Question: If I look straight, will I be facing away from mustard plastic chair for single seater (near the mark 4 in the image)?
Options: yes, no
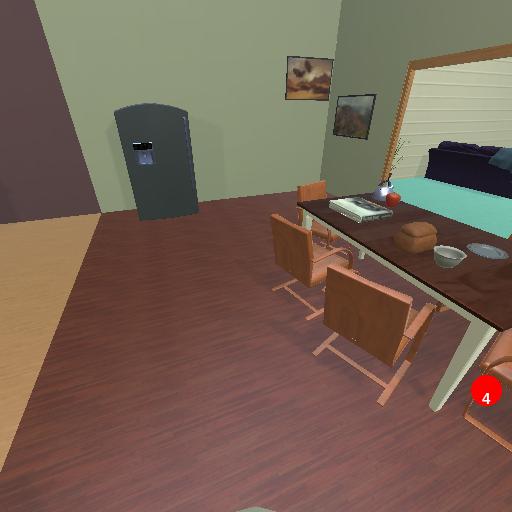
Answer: yes